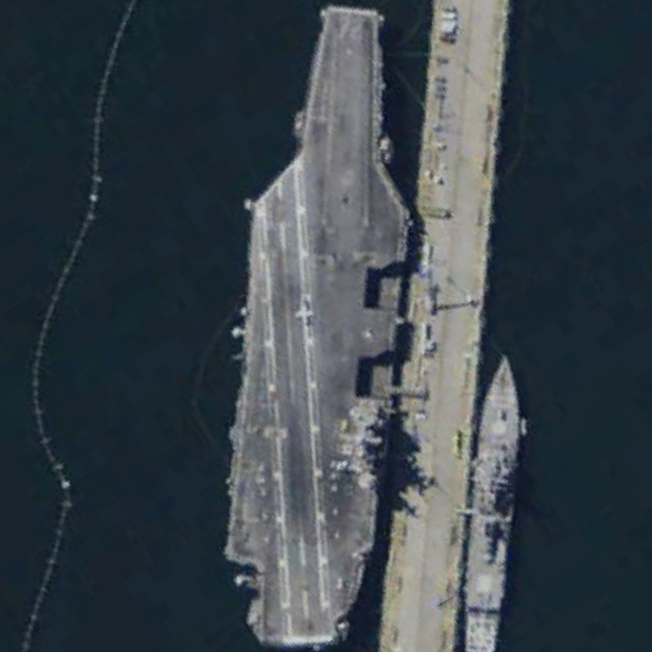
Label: aircraft_carrier